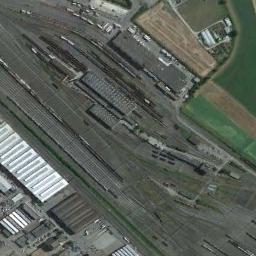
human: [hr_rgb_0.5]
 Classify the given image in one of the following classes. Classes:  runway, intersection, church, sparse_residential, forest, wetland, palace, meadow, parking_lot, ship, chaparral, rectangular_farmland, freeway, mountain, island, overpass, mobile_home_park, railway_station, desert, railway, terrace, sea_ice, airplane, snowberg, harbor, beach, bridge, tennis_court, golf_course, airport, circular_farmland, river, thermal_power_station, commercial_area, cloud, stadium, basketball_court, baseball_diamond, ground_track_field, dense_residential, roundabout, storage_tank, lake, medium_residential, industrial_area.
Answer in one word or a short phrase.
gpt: railway